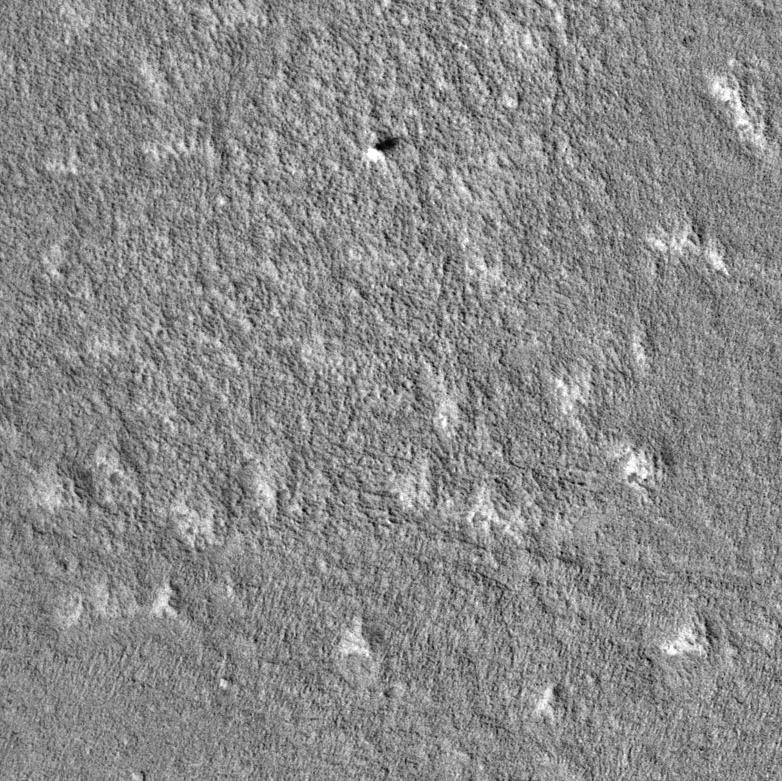
Label: dustdevil